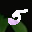
Label: 5